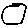
Label: circle